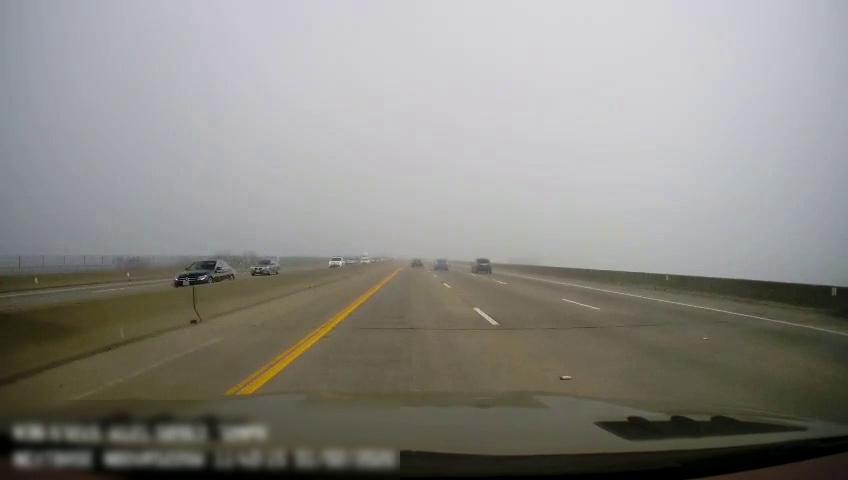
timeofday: Day
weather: Cloudy
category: Drivable Space
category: Drivable Space
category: Vehicles | Car
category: Vehicles | Car
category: Vehicles | Car
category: Vehicles | Car
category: Vehicles | Car
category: Vehicles | Car
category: Lanes | Current Lane
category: Lanes | Current Lane
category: Lanes | Alternate Lane
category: Lanes | Alternate Lane
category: Lanes | Alternate Lane
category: Lanes | Opposite Lane
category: Lanes | Opposite Lane